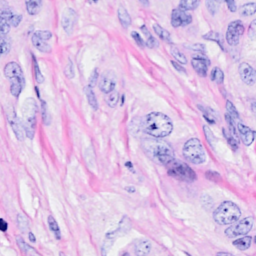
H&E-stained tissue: Breast